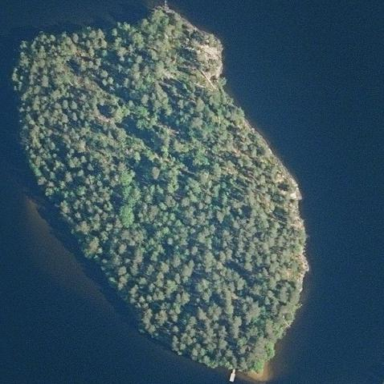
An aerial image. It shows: Island.